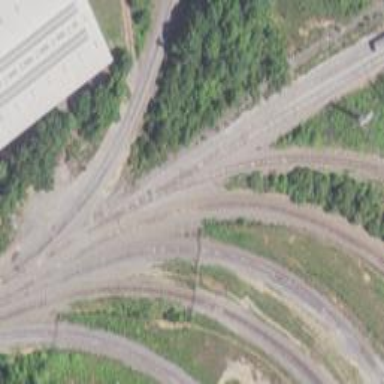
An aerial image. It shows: Railway spur service.